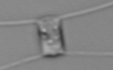
Label: Chaetoceros_similis